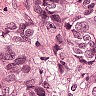
Metastatic tissue present: yes